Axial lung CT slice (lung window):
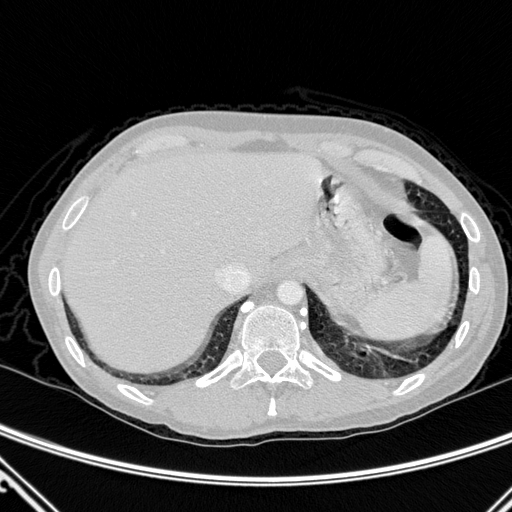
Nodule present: no